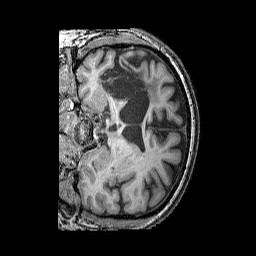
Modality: T1w
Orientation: coronal
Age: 57
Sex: male
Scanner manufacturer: siemens
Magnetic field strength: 3 T
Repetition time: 2.25 s
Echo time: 0.00415 s